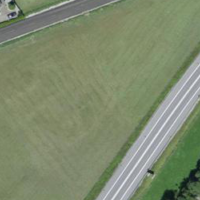
EUNIS habitat code: 23
Species observed at this site:
Milvus milvus